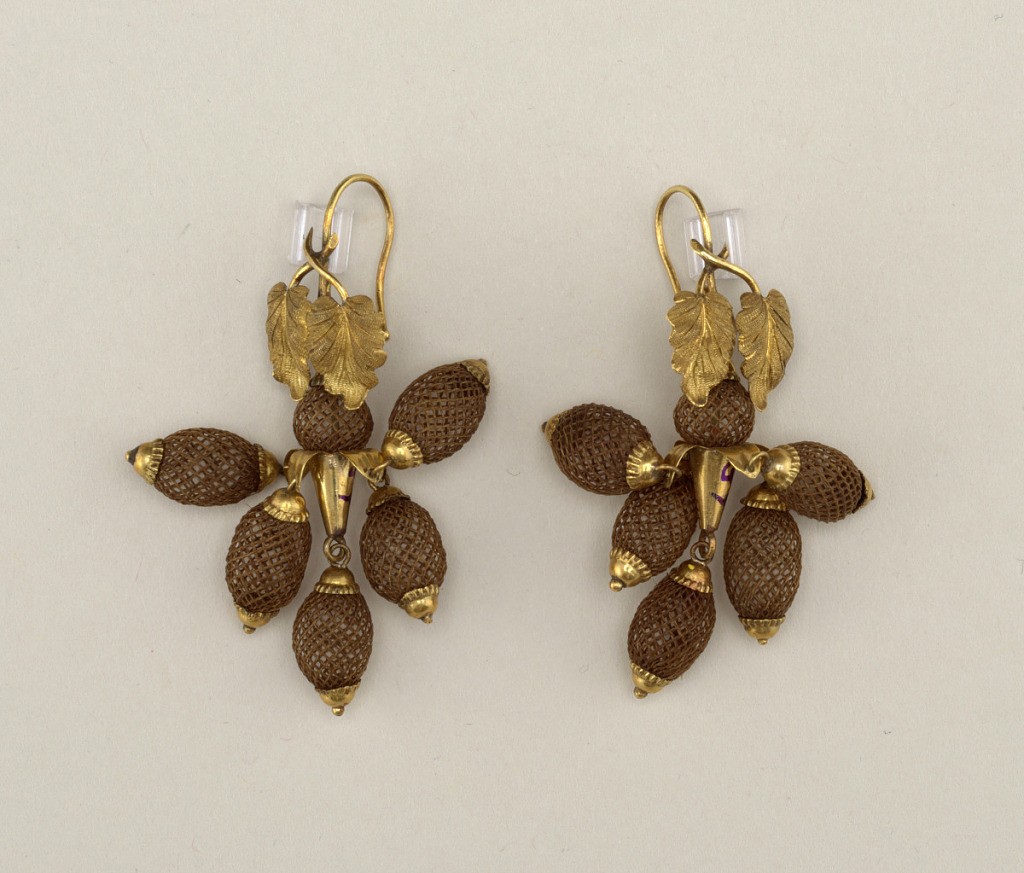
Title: Pair of earrings
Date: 1850–75
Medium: Hair, gold
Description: Earrings of five pendants and one ball made of brown hair arranged around a trumpet-shaped support of gold, placed below two gold leaves on a gold ring.